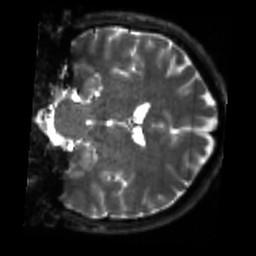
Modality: sbref
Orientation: coronal
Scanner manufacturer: siemens
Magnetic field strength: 3 T
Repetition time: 4 s
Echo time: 0.0594 s